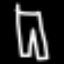
Label: pants